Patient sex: M
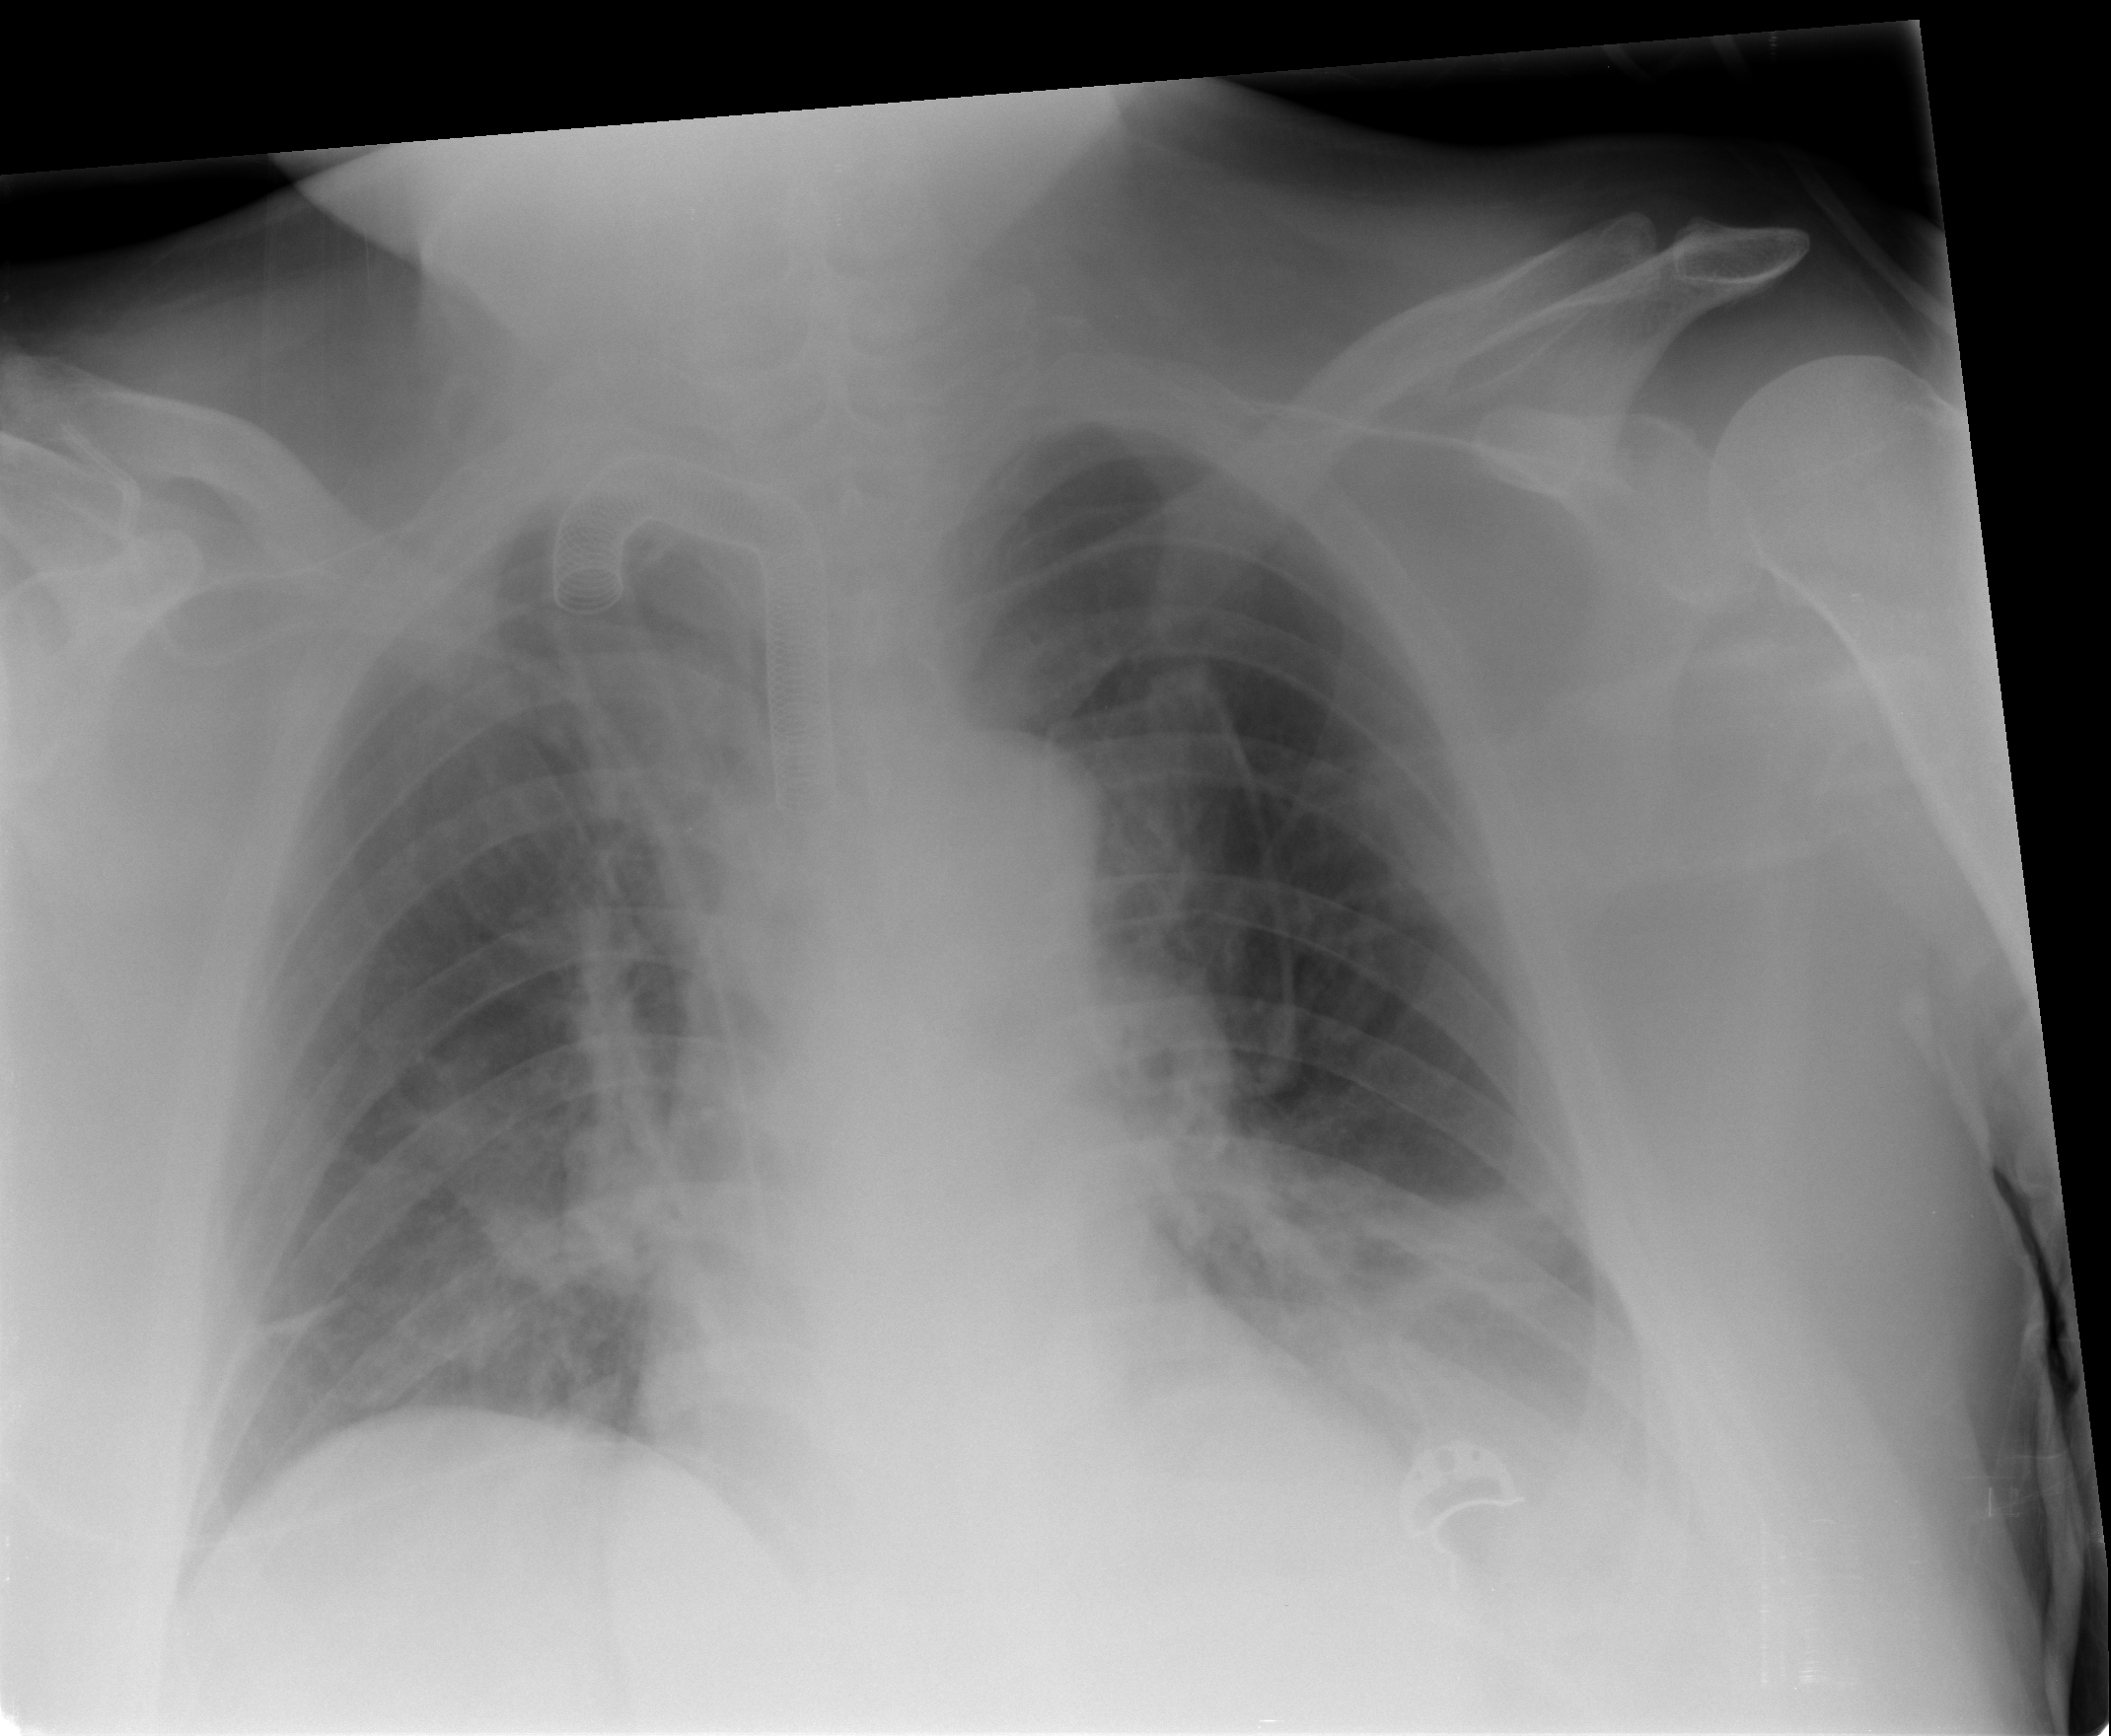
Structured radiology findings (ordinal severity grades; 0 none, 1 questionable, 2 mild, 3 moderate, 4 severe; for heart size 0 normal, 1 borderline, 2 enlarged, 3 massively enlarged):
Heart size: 2
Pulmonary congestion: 2
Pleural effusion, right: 0
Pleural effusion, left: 1
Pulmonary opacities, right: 0
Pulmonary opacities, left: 0
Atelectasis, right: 2
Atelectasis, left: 2